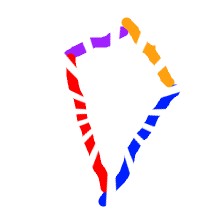
Shape: kite